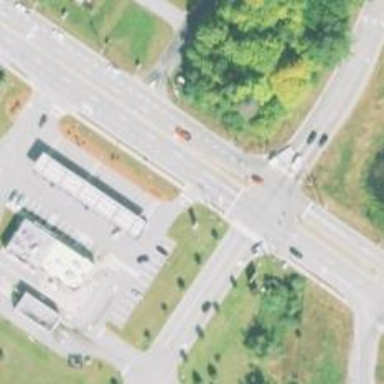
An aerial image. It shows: Crossing road.